Question: I am building a table using css and a combination of '<a>' tags with '<span>'s something like :
'''
<a class='header'>
<span>User ID</span>
<span>Name</span>
<span></span>
</a>
<a href='somesite.php'>
<span>7</span>
<span>Ofek</span>
<span><button type="button" onclick="somefunc()">Add to Favourites</button></span>
</a>
'''
the results looks something like that :

Now my problem is that when i click the button i still get redirected to somesite.php, and the function somefunc() never gets called, i seen somewhere that a button cant be nested inside a span, so whats the alternative to make this work? i want that whenever user click on the line it will redirected him to somesite.php, but not when he presses the button, then i only want the func somefunc() to be called.
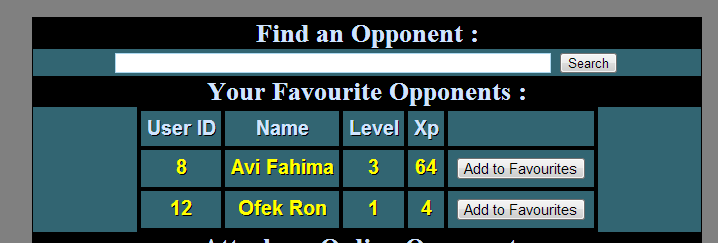
Answer: Nesting a 'button' element in an 'a' element creates problems in handling events, and it is <URL> in HTML5 CR.
The simple way to avoid creating the problem is to separate the interactive elements:
'''
<a href='somesite.php'>
<span>7</span>
<span>Ofek</span>
</a>
<span><button type="button" onclick="somefunc()">Add to Favourites</button></span>
'''
This would not be possible (as such) in the logical approach where you use 'table' markup, but it's simple if you are simulating a table with CSS so that cells are 'span' elements (or, generally, phrase/inline/text-level elements).